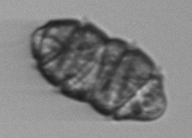
Label: Margalefidinium